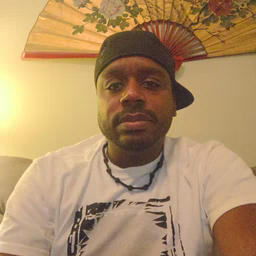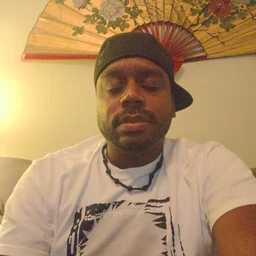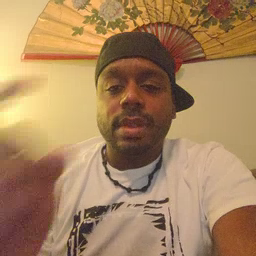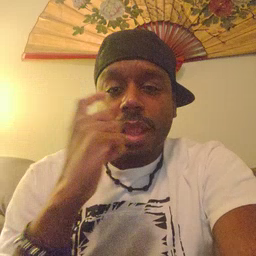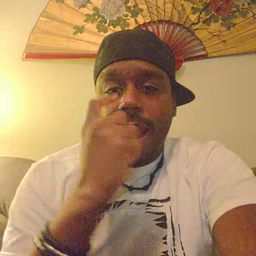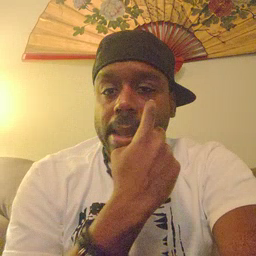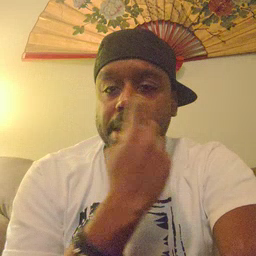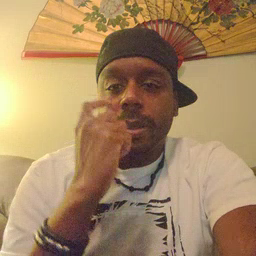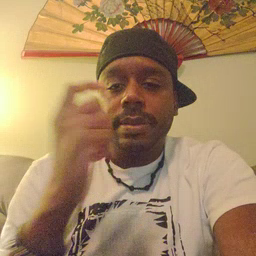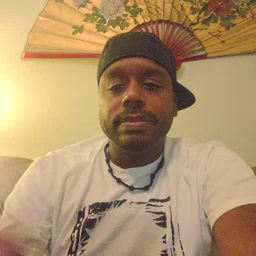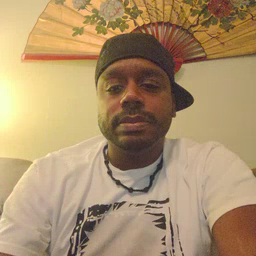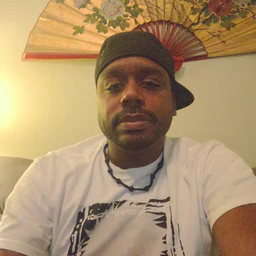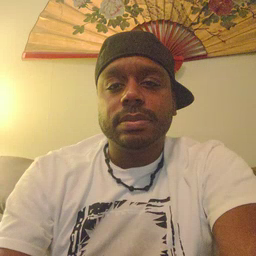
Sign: eye